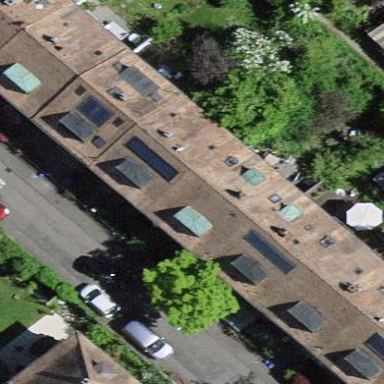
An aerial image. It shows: Terrace building.